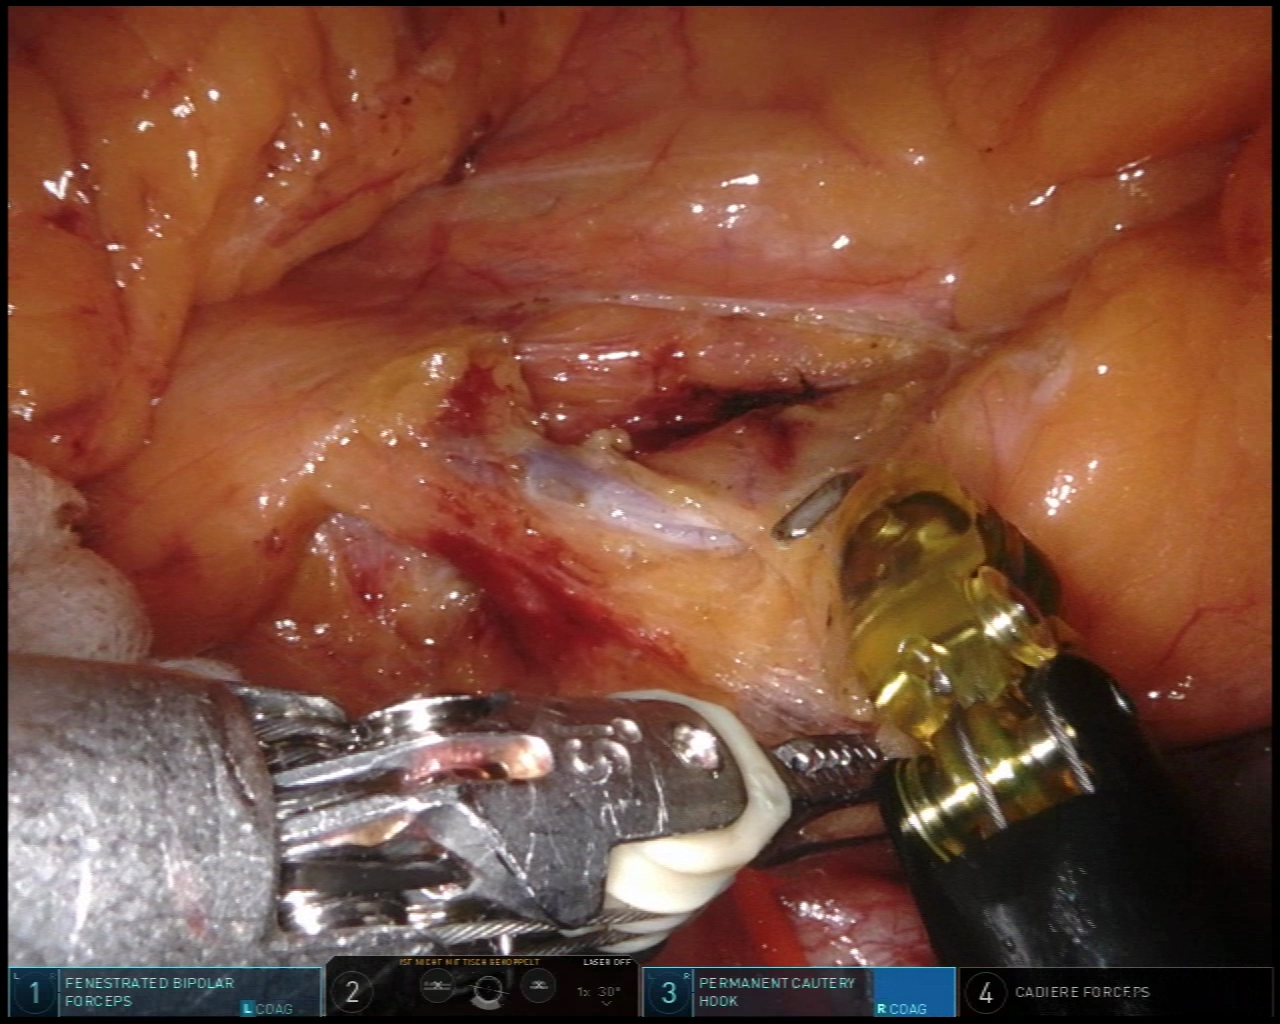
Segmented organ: intestinal_veins
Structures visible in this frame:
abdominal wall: no
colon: no
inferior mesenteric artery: no
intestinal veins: yes
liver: no
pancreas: no
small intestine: no
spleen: no
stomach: no
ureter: no
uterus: no
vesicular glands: no